【题型】解答题　【知识点】立体几何　【难度】easy
% --- 题目正文 ---
如图，直三棱柱 $ABC-A_1B_1C_1$ 中，$D$ 是 $BC$ 的中点，四边形 $ABB_1A_1$ 为正方形。

% --- 问题列表 ---
(1) 若 $\triangle ABC$ 为等边三角形，$BC=4$，直接写出直三棱柱 $ABC-A_1B_1C_1$ 的体积。

(2) 求证：$A_1C \parallel$ 平面 $AB_1D$。

(3) 在第一问的条件下，直接写出异面直线 $A_1D$ 与 $A_1C$ 所成角的余弦值。
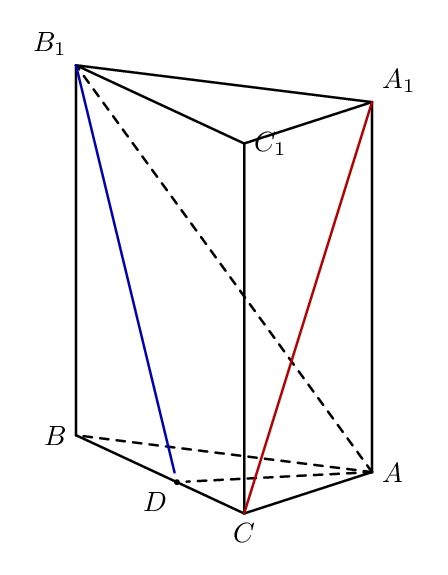
【解答】
% --- 答案部分 ---
\noindent\textbf{答案：}
(1) $16\sqrt{3}$
(2) 见解析
(3) $\frac{\sqrt{6}}{4}$

% --- 分析部分 ---
\noindent\textbf{分析：}
(1) 由棱柱体积公式直接求解即可；
(2) 连接 $BA_1$，交 $AB_1$ 于点 $E$，再连接 $DE$，只需证明 $DE \parallel A_1C$ 即可；
(3) 由 (2) 可知，$DE \parallel A_1C$，只需求出 $AD$，$ED$，$AE$，结合余弦定理即可求解。

% --- 详解部分 ---
\noindent\textbf{详解：}
(1) 直三棱柱 $ABC-A_1B_1C_1$ 的体积为
    $$
    \frac{1}{2} \times 4 \times 4 \times \frac{\sqrt{3}}{2} \times 4 = 16\sqrt{3}
    $$

(2) 如图，连接 $BA_1$，交 $AB_1$ 于点 $E$，再连接 $DE$。

    由已知得，四边形 $ABB_1A_1$ 为正方形，所以 $E$ 为 $A_1B$ 的中点。
    又 $D$ 是 $BC$ 的中点，
    所以 $DE \parallel A_1C$。
    又 $DE \subset$ 平面 $AB_1D$，$A_1C \not\subset$ 平面 $AB_1D$，
    所以 $A_1C \parallel$ 平面 $AB_1D$。

(3) 由 (2) 可知，$DE \parallel A_1C$，故所求为 $\cos \angle ADE$。
    若 $\triangle ABC$ 为等边三角形，$BC=4$，四边形 $ABB_1A_1$ 为正方形，
    所以正三棱柱的三个侧面是全等的三个正方形。
    则 $AE = \frac{1}{2}A_1B_1 = \frac{1}{2} \times 4\sqrt{2} = 2\sqrt{2}$，
    $AD = 4 \times \frac{\sqrt{3}}{2} = 2\sqrt{3}$，
    因为 $DE$ 是三角形 $A_1BC$ 的中位线，
    所以 $DE = \frac{1}{2}A_1C = \frac{1}{2} \times 4\sqrt{2} = 2\sqrt{2}$。
    所以
    $$
    \cos \angle ADE = \frac{DA^2 + DE^2 - AE^2}{2 \cdot DA \cdot DE} = \frac{12 + 8 - 8}{2 \cdot 2\sqrt{3} \cdot 2\sqrt{2}} = \frac{\sqrt{6}}{4}
    $$

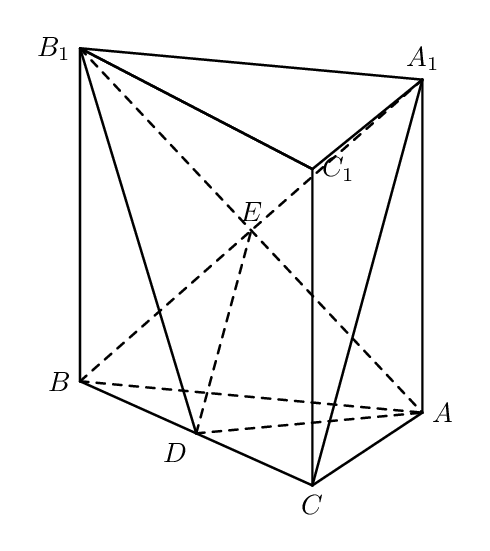